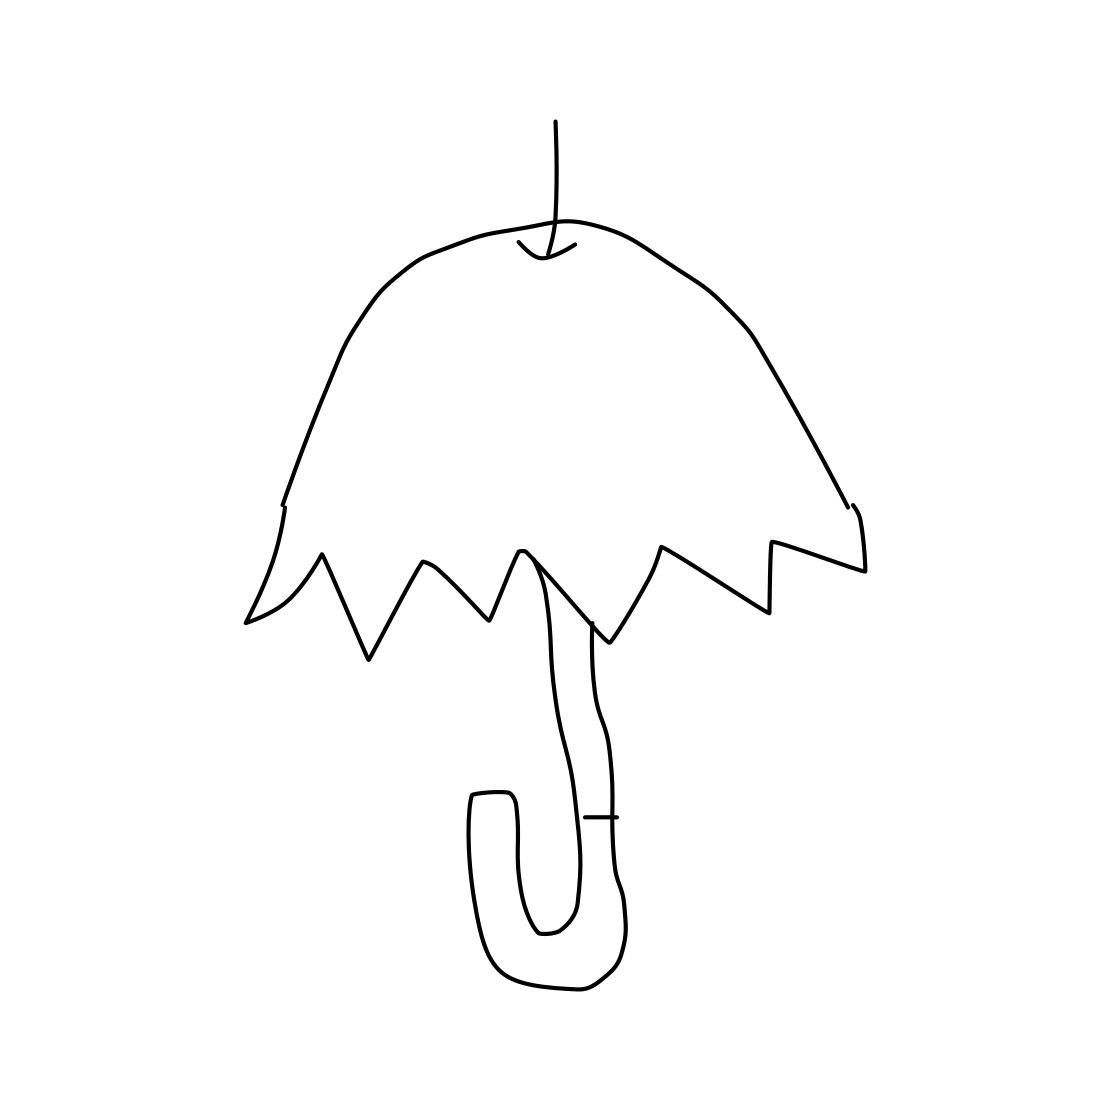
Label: umbrella